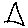
Label: triangle